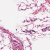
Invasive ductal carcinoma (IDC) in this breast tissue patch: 0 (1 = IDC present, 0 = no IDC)